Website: apple
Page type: billing-address
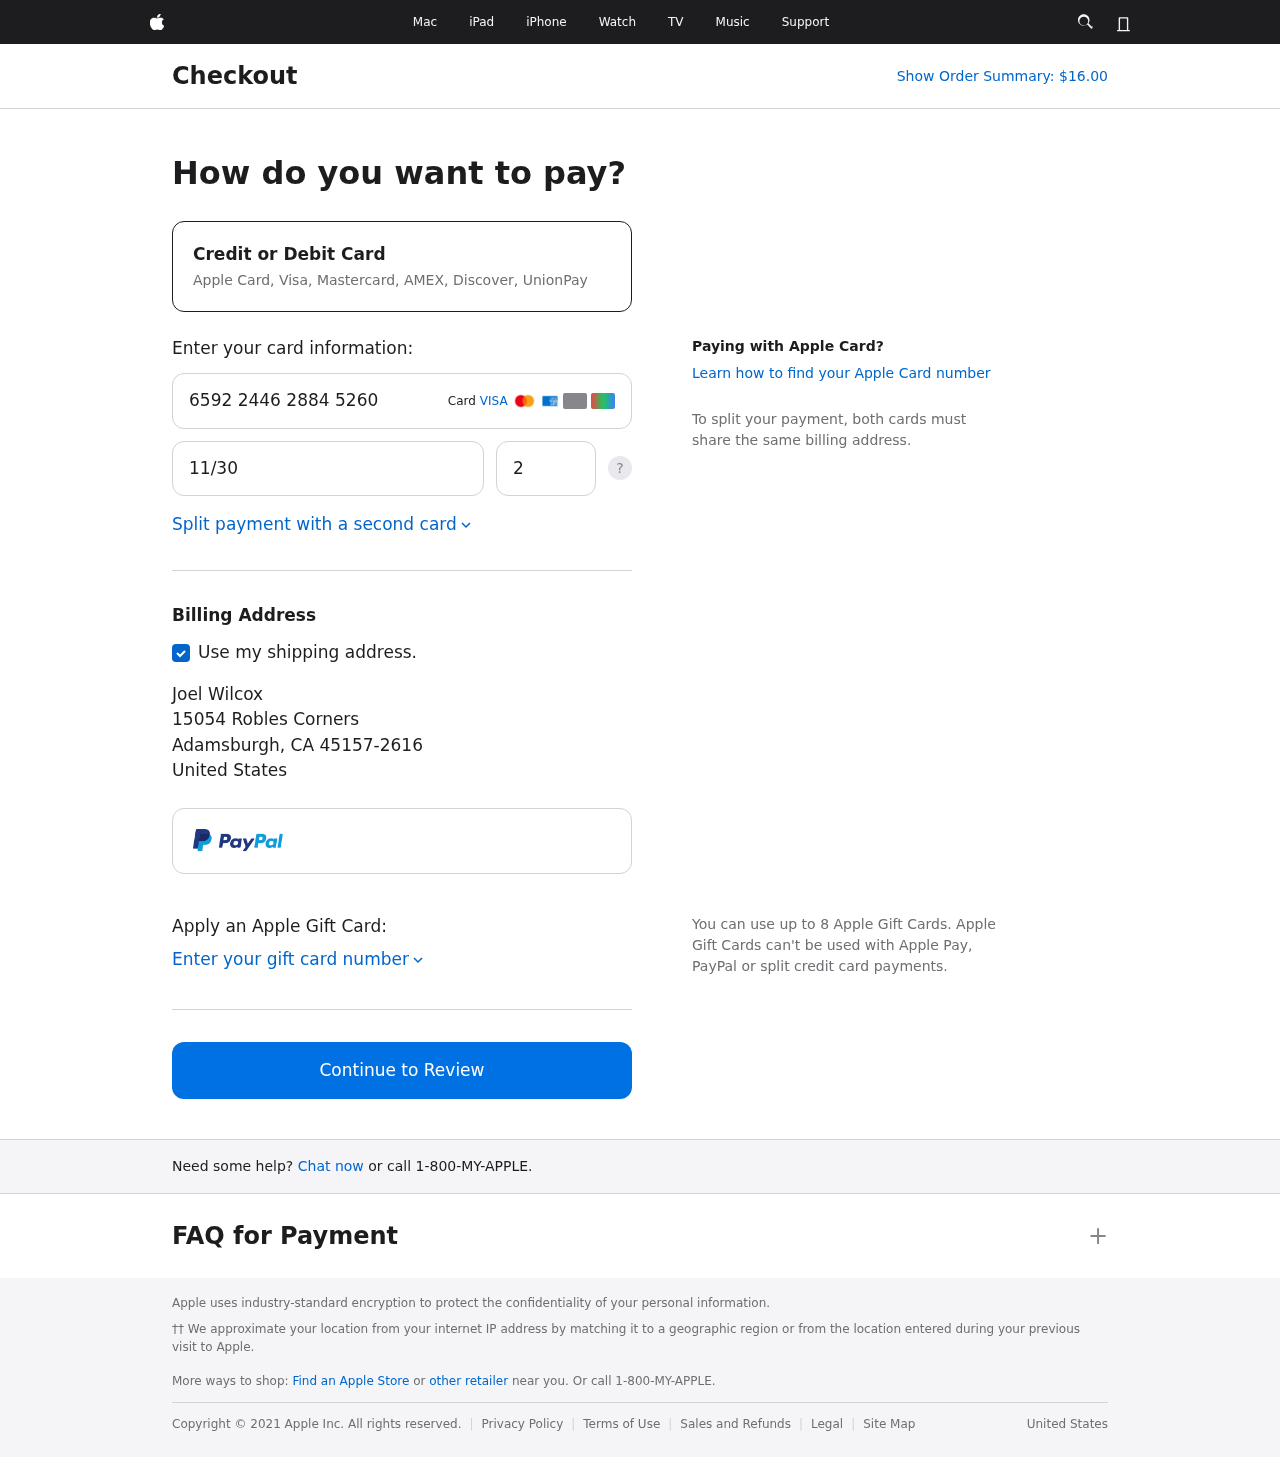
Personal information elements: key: PII_CARD_CVV
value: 269
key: PII_CARD_EXPIRY
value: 11/30
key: PII_CARD_NUMBER
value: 6592 2446 2884 5260
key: PII_CITY
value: Adamsburgh
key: PII_COUNTRY
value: United States
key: PII_FULLNAME
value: Joel Wilcox
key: PII_POSTCODE_FULL
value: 45157-2616
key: PII_STATE_ABBR
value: CA
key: PII_STREET
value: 15054 Robles Corners
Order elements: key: ORDER_TOTAL
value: Show Order Summary: $16.00